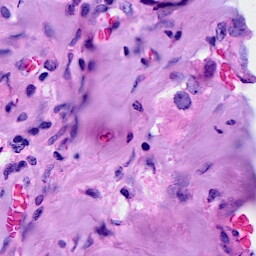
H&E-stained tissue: Breast